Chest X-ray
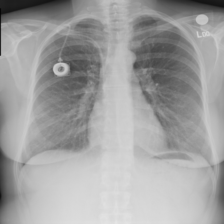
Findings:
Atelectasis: negative
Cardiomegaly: negative
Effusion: negative
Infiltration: negative
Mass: negative
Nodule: negative
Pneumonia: negative
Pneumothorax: negative
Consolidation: negative
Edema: negative
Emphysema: negative
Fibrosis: negative
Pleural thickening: negative
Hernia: negative